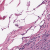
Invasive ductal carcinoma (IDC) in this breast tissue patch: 0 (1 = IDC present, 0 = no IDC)